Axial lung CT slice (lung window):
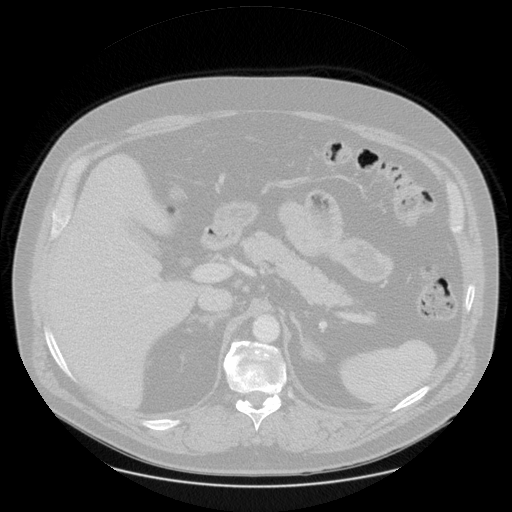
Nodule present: no